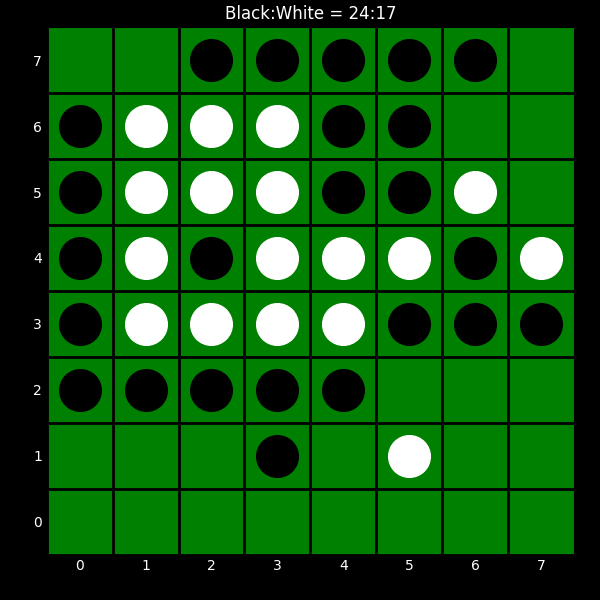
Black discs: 24
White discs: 17